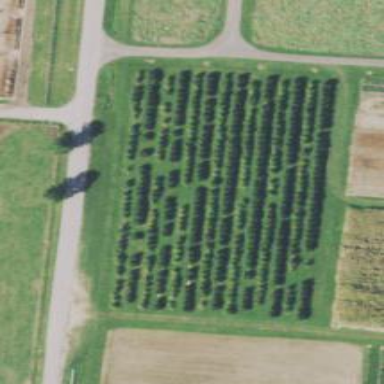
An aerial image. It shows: Orchard.